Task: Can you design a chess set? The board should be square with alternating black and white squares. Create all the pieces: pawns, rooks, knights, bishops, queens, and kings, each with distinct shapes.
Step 2810:
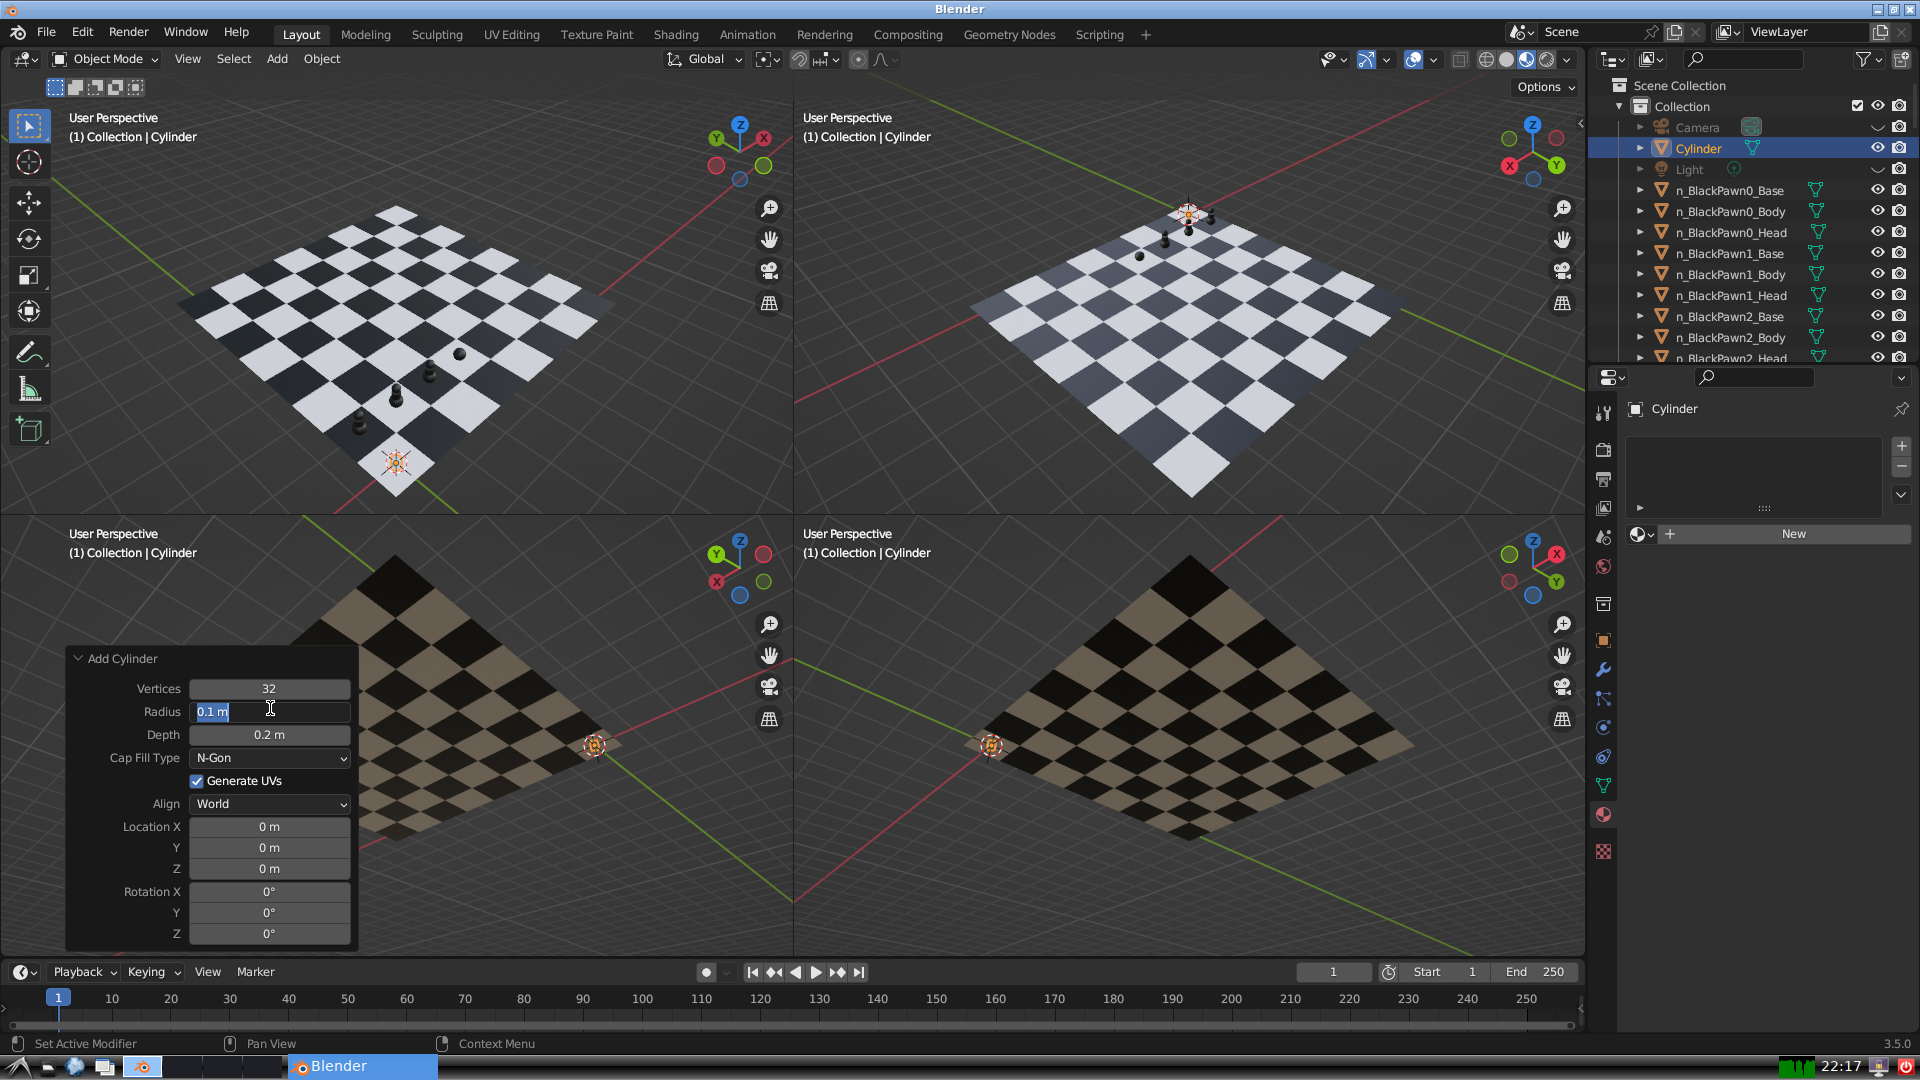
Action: input_text: 0.1